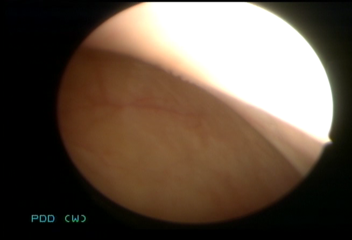
Modality: WLC
Class: Normal mucosa
Bladder cancer association: No